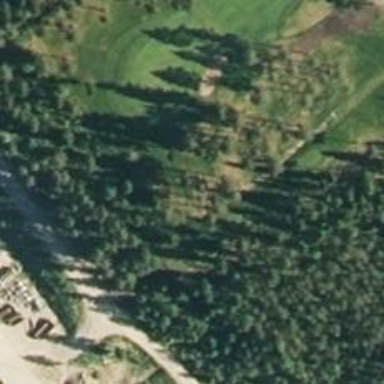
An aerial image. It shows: Path for both road and golf.